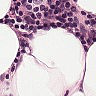
Metastatic tissue present: no